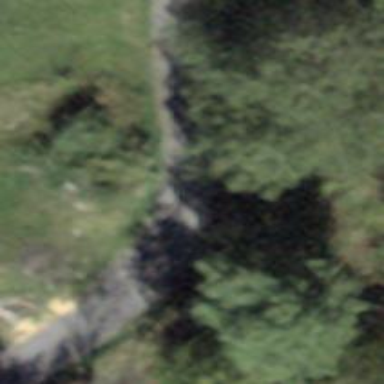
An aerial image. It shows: Unclassified road with grade 1 track type.